Field crop: maize
Growth stage: 1
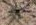
Species: salsola